Aerial crown-view tile of a tropical tree (Barro Colorado Island, Panama), acquired 20240611:
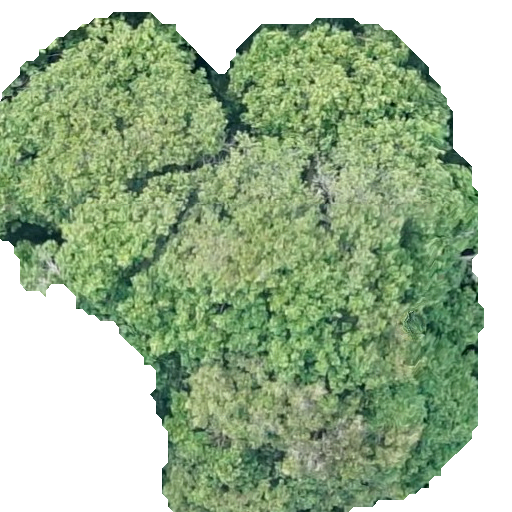
Species: Prioria copaifera
GBIF accepted scientific name: Prioria copaifera
Crown area: 300.817 m²